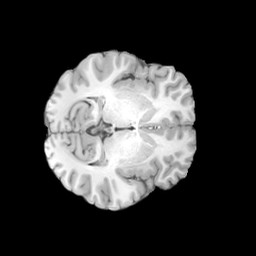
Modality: T1w
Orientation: axial
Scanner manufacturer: siemens
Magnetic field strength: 3 T
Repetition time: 2 s
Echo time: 0.0024 s